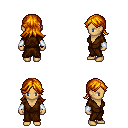
a pixel art fantasy rpg character, female body template, human, tanned skin, brown robe, white pants, dark blonde loose hair, white cloth bracers, four views (front, back, left, right), 2x2 character sprite sheet, small pixel art, hard edges, no anti-aliasing